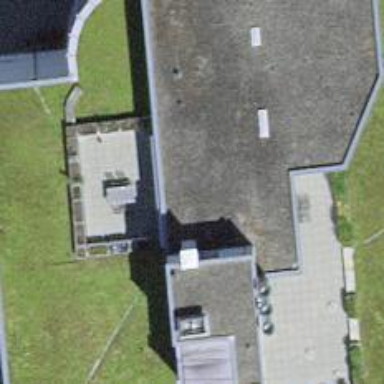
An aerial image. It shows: Nursing home.